Interaction volume radius: 10 \u00c5
Interaction volume height: 20 \u00c5
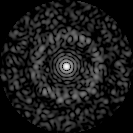
Disorder parameter: 0.8274